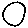
Label: circle